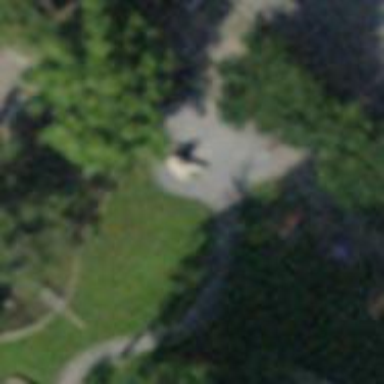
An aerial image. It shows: Statue is featured in the image.